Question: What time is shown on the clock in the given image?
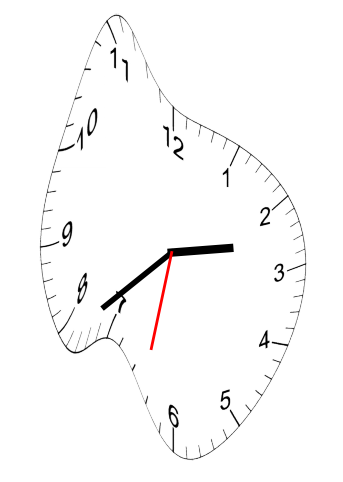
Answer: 02:38:32